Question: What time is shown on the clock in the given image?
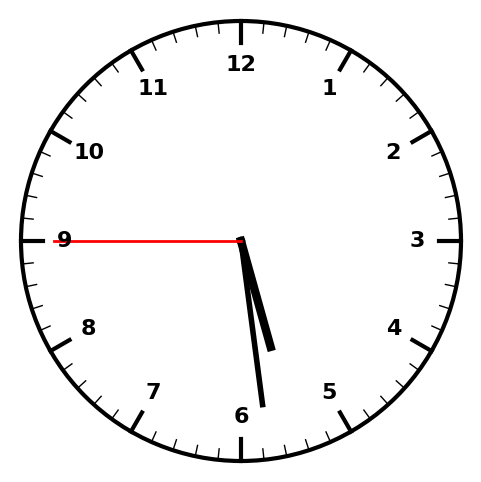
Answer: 05:28:45